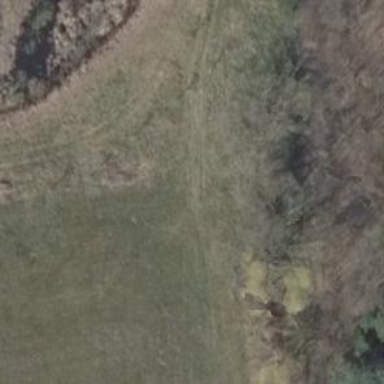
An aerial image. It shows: Hunting stand.